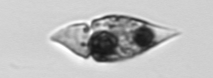
Label: Amphidinium